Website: ulta-beauty
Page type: billing-address
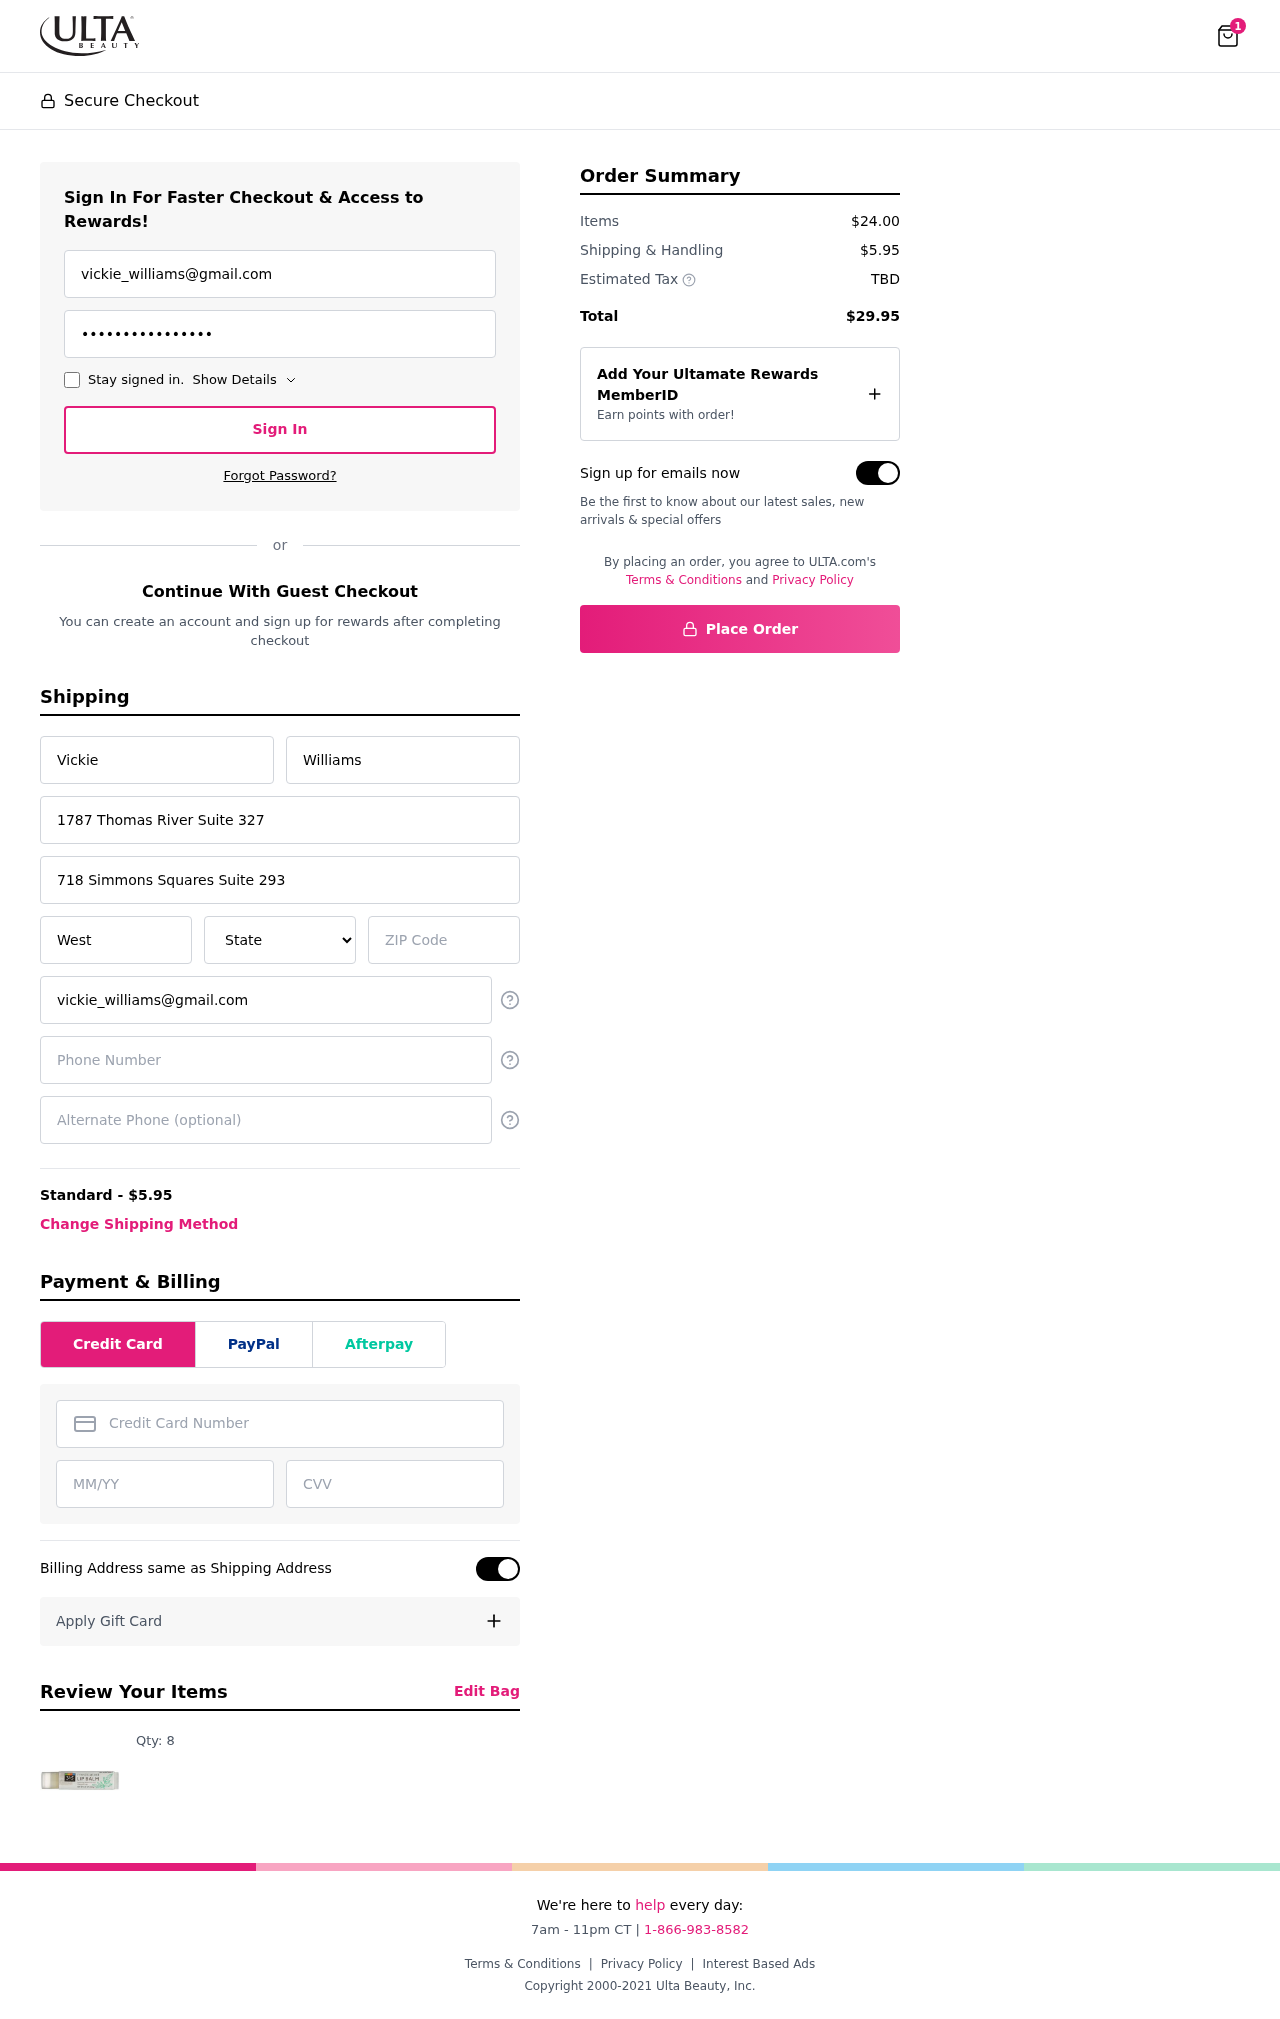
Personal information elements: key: PII_STATE
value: Ohio
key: PII_EMAIL
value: vickie_williams@gmail.com
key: PII_FIRSTNAME
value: Vickie
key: PII_LASTNAME
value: Williams
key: PII_STREET
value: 1787 Thomas River Suite 327
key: PII_STREET2
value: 718 Simmons Squares Suite 293
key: PII_CITY
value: West Kristy
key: PII_POSTCODE
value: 56076
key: PII_PHONE
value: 2135128398
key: PII_ALT_PHONE
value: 9766415784
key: PII_CARD_NUMBER
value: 2719 7152 1676 8334
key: PII_CARD_EXPIRY
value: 12/27
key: PII_CARD_CVV
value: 003
Product elements: key: PRODUCT1_QUANTITY
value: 8
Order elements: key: ORDER_NUM_ITEMS
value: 1
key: ORDER_SHIPPING_COST
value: $5.95
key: ORDER_SUBTOTAL
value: $24.00
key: ORDER_TOTAL
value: $29.95